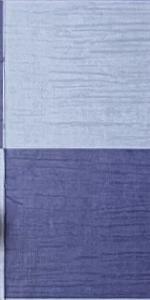
Label: Empty